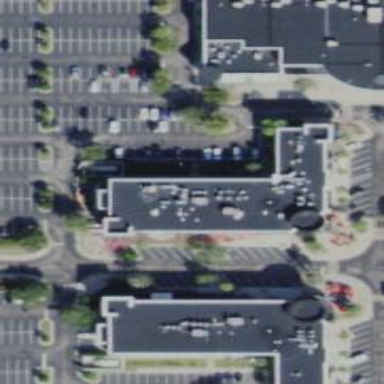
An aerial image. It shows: Retail building.